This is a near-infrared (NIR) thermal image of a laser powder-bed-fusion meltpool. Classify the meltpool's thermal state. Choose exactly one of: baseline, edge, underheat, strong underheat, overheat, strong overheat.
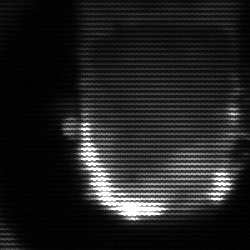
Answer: baseline